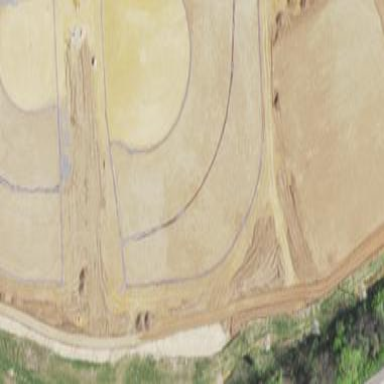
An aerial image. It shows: Baseball pitch for leisure land activities.